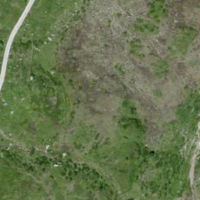
EUNIS habitat code: 26
Species observed at this site:
Arnica montana